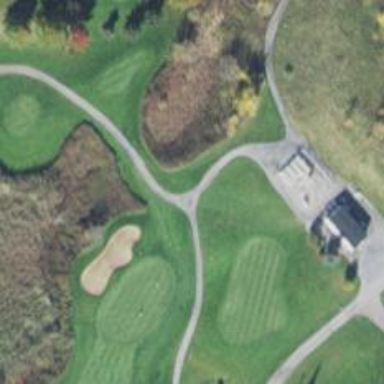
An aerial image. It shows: Path used for both walking and golf.